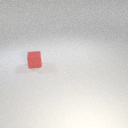
small red rubber cube